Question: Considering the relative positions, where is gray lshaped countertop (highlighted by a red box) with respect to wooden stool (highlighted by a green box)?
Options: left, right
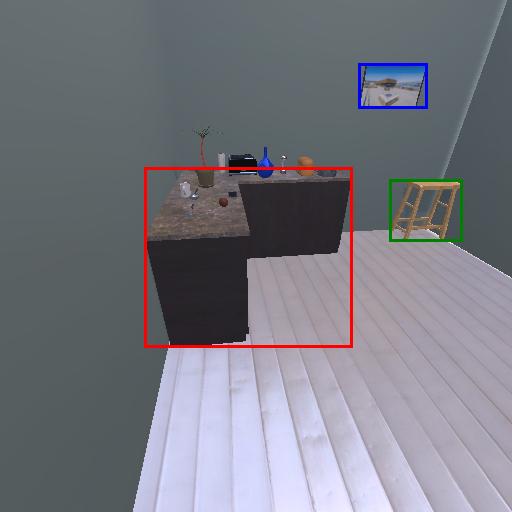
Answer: left